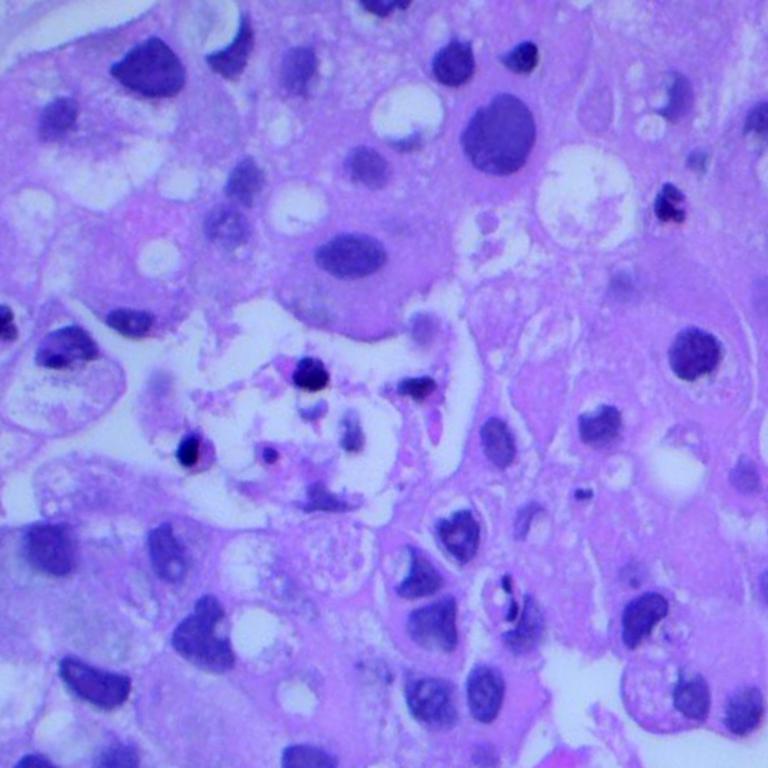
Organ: lung
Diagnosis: adenocarcinomas